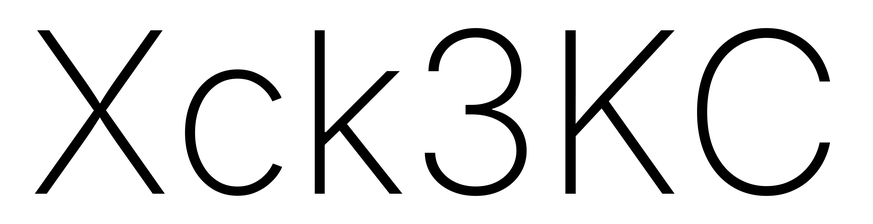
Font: Inter_ExtraLight